Question: Is there a way to create a 2 column layout, where one div fluidly expands, after the other ends?
Sort of like in this image:

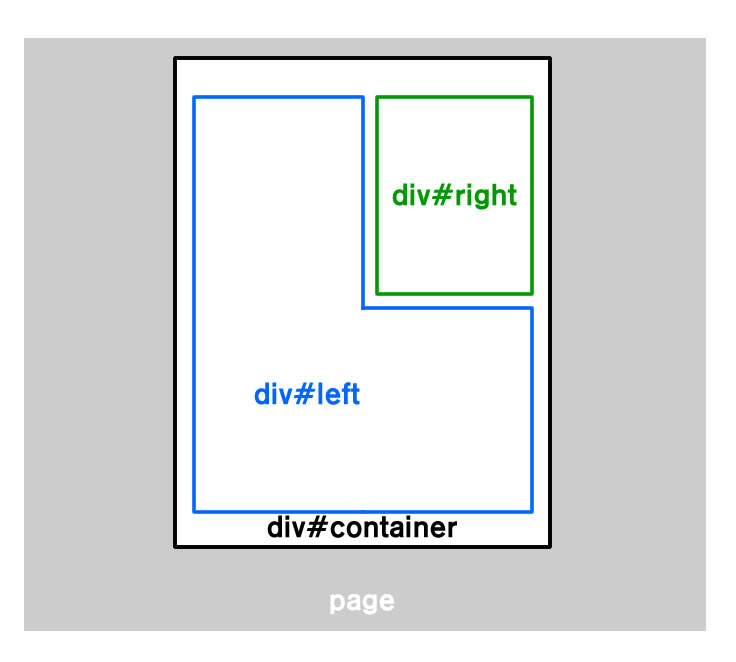
Answer: Are you looking for <URL>?
Take a look of
'''
.container {display: inline-block; width: 100%} /* SET CONTAINER */
.col1 {width: 100%; border: 1px solid red} /* COL1 */
.col1 span {float: right; border: 1px solid red} /* SET FLOAT:RIGHT TO CONTENT OF YOU WANT TO FLOAT */
'''